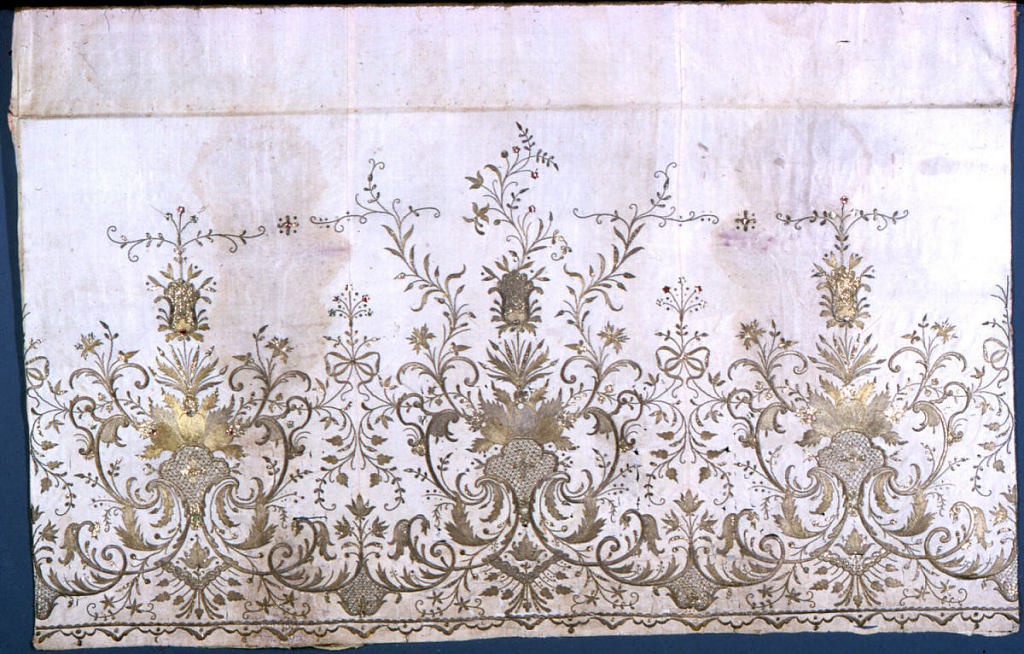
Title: Skirt panel
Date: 18th century
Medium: silk, metallic Technique: embroidery on plain weave
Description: Panel for a skirt with three symmetrical floral motifs with curving leaves tied by a bow embroidered in gold. Narrow border at bottom.